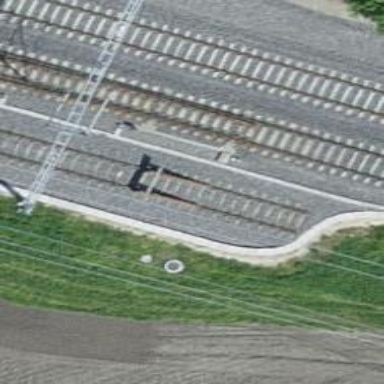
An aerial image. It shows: Railway switch.